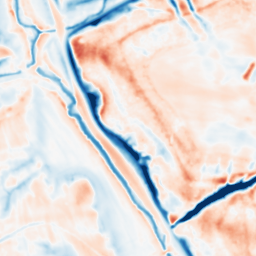
Category: multiscale
Decomposition family: dog_multiscale
Decomposition parameters: sigma_ratio: 1.4
n_scales: 6
base_sigma: 1
Upsampling method: quartic
Upsampling parameters: scale: 4
Upsampling scale: 4